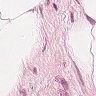
Metastatic tissue present: no